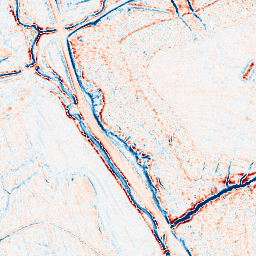
Category: edge_preserving
Decomposition family: anisotropic_diffusion
Decomposition parameters: iterations: 10
kappa: 50
gamma: 0.15
Upsampling method: sinc_blackman
Upsampling parameters: scale: 4
kernel_size: 16
Upsampling scale: 4